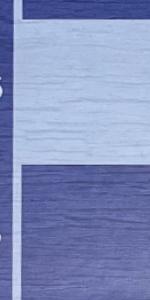
Label: Empty